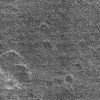
Atmospheric dust classification: not_dusty